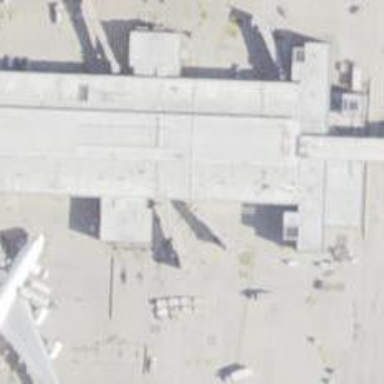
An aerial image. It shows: Airport gate.